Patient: sex M, age 19
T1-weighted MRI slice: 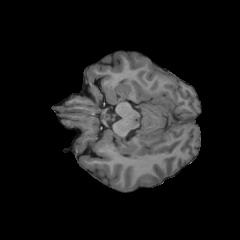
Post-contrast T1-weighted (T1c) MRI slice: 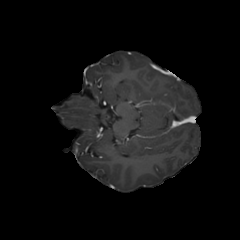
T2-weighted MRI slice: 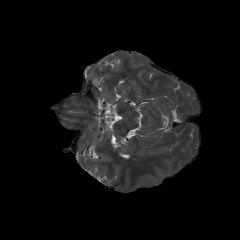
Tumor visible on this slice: no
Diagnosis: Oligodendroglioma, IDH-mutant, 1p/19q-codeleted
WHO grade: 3